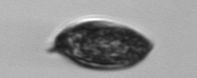
Label: Prorocentrum